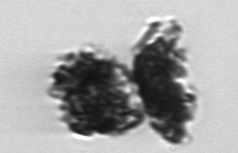
Label: Thalassiosira_TAG_external_detritus